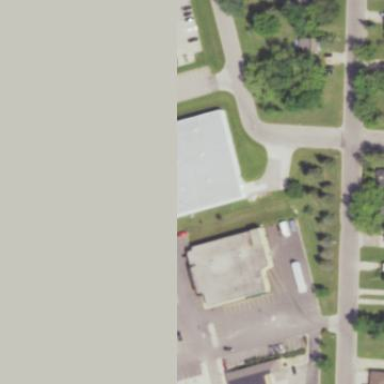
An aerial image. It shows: Retail building that houses general shop.